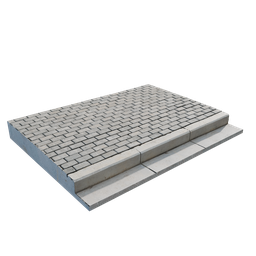
Label: architecture